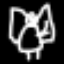
Label: angel